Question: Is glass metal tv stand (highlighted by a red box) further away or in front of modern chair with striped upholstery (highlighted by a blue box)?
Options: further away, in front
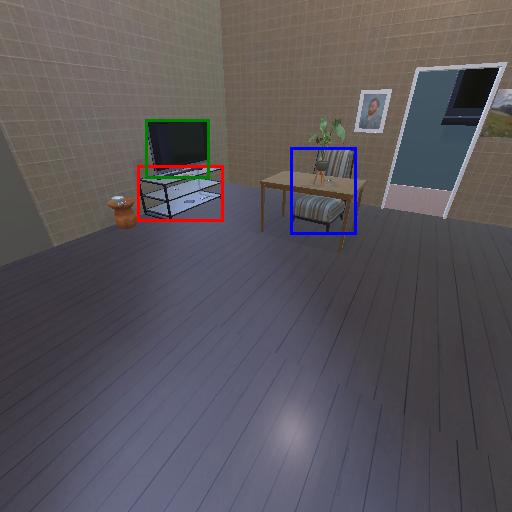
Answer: further away